Question: I dont want to use JS for this, .
I want the columns inside of a containing div to fit inside equally i.e each one is a third of the width of the container. I have achieved this here - <URL>
However, on top of this, I also want '10px margin' between the columns, with the first column kissing the left edge of the container, and the right column kissing the right edge of the container. see image below for crude mock up.
As the browser is re-sized or parent container changes width I want the columns to resize accordingly to fill the space but the margins between them to remain fixed at 10px.

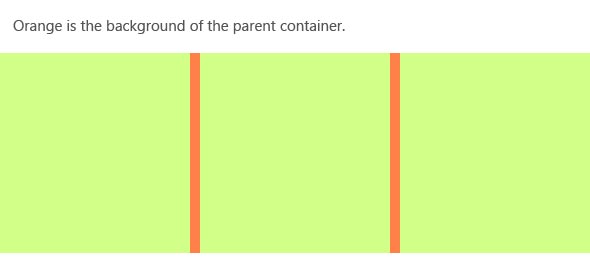
Answer: Use negative margins:
'''
.container {
background: green;
overflow: auto;
}
.inner {
padding-left: 20px;
}
.box {
width: 33.3%;
background: red;
float: left;
margin-right: 10px;
}
.first {
margin-left: -20px;
}
.last {
width: 33.4%;
margin-right: 0;
/*float:right;*/
}
img {
max-width: 100%;
height: auto;
width: auto\9;
/* ie8 */
}
'''
<URL>